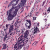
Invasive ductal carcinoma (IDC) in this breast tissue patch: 0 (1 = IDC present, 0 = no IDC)